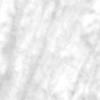
Label: no_change